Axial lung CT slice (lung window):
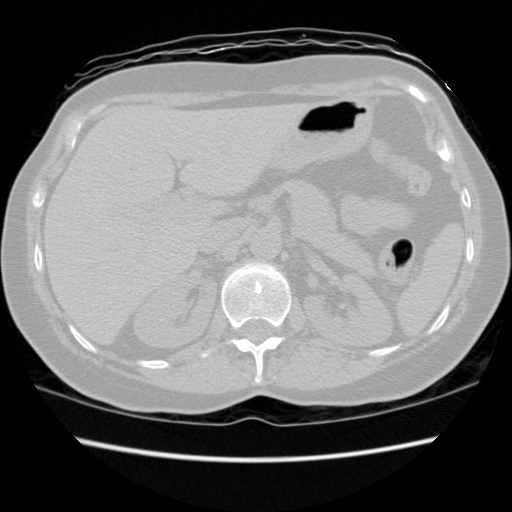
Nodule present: no